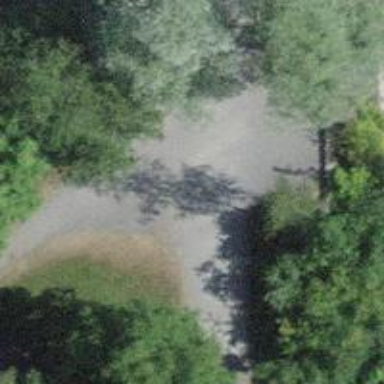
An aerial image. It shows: Footway with fine gravel surface.